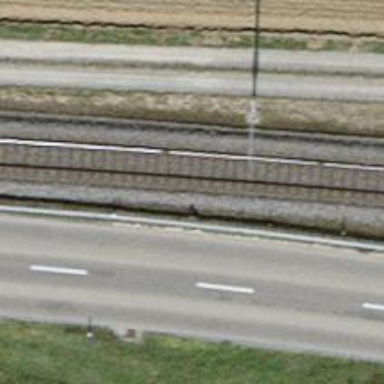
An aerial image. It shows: Railway signal.